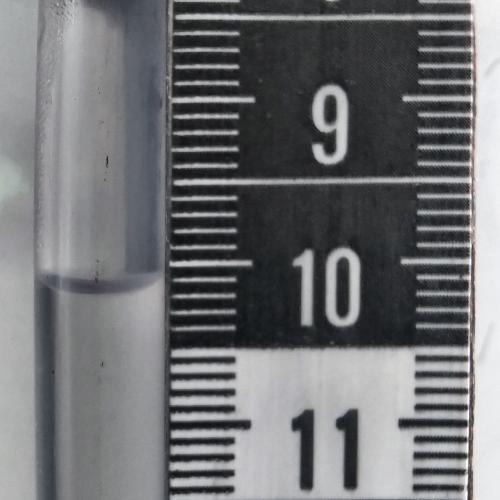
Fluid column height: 10.1 cm